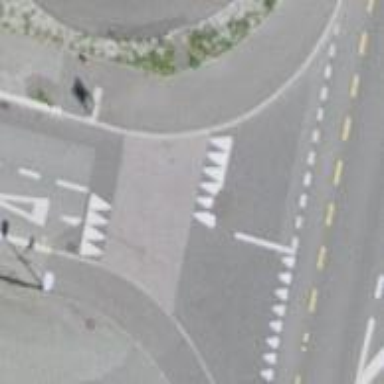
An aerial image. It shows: Unmarked zebra crossing with island.